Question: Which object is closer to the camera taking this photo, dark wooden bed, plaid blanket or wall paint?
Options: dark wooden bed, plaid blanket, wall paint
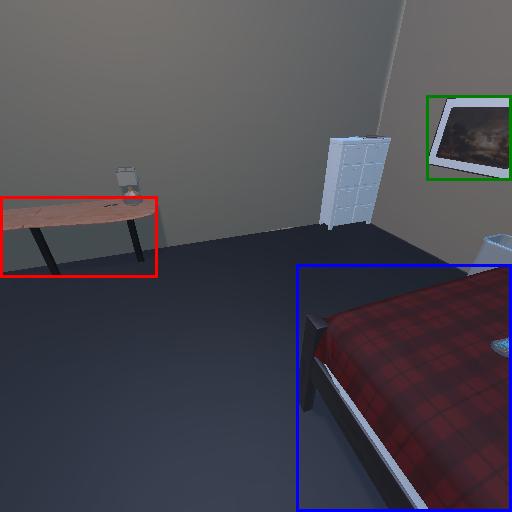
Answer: dark wooden bed, plaid blanket